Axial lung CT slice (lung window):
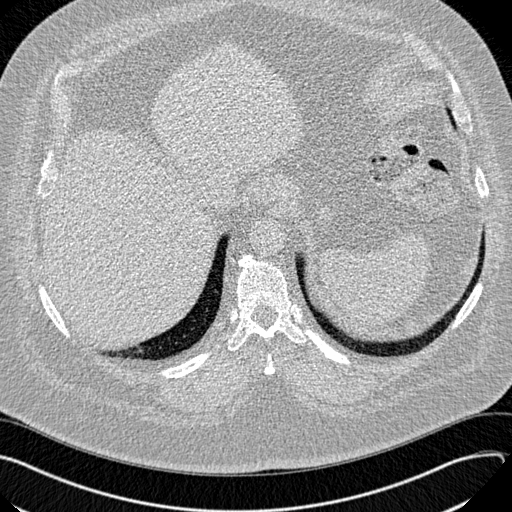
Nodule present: no